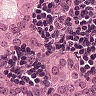
Metastatic tissue present: yes